Aerial crown-view tile of a tropical tree (Barro Colorado Island, Panama), acquired 20250616:
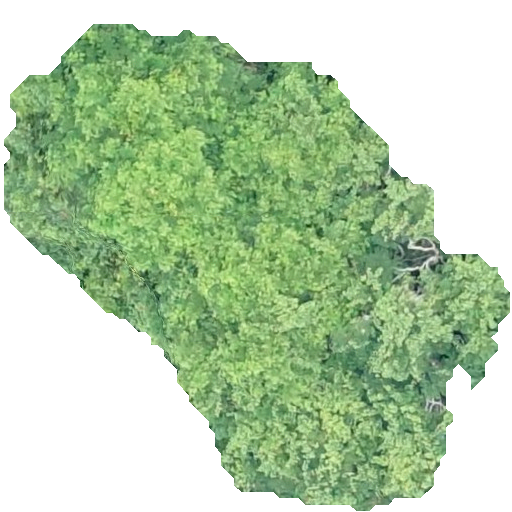
Species: Jacaranda copaia
GBIF accepted scientific name: Jacaranda copaia
Crown area: 218.183 m²